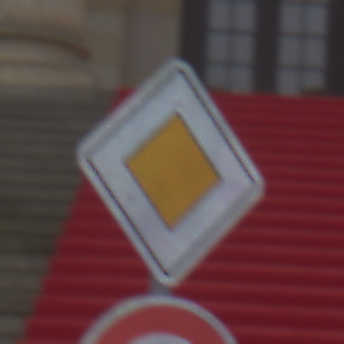
Verkehrszeichen: Vorfahrtsstrasse
Zusatzzeichen unten: Geschwindigkeit60
Umgebung: Outdoor, Urban
Tageszeit: Midday
Wetter: Overcast
Licht: Natural
Jahreszeit: NotSpecified
Kontrast: LowContrast